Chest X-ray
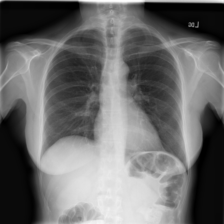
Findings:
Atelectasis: negative
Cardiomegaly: negative
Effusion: negative
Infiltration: negative
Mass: negative
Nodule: negative
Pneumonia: negative
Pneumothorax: negative
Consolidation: negative
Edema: negative
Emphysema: negative
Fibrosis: negative
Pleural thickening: negative
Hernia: negative